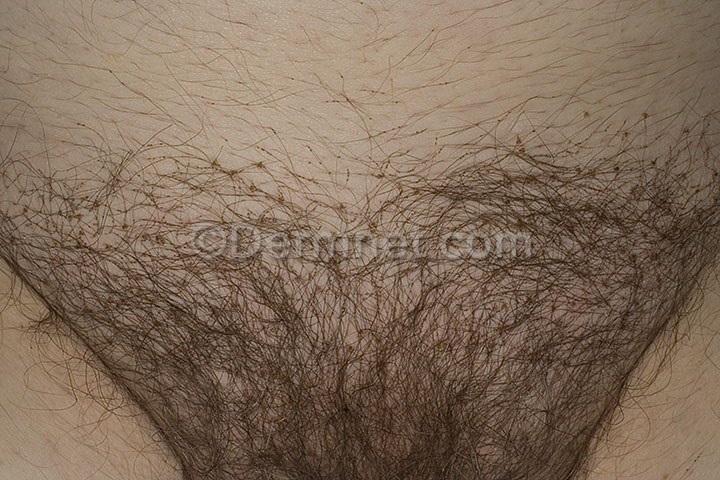
Disease: Scabies Lyme Disease and other Infestations and Bites